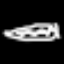
Label: square